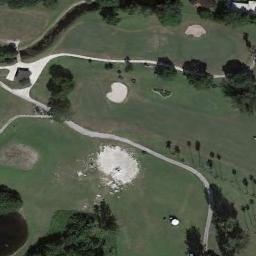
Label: golf_course